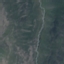
Land use / land cover: HerbaceousVegetation